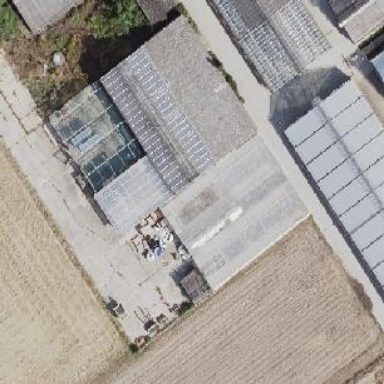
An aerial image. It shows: Greenhouse.